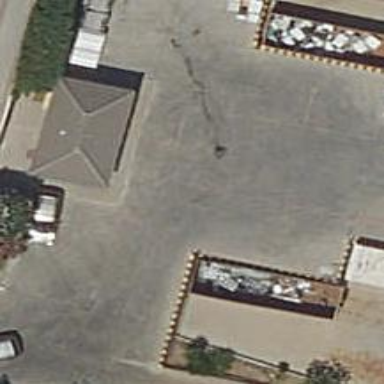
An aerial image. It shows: Recycling center that accepts scrap metal.